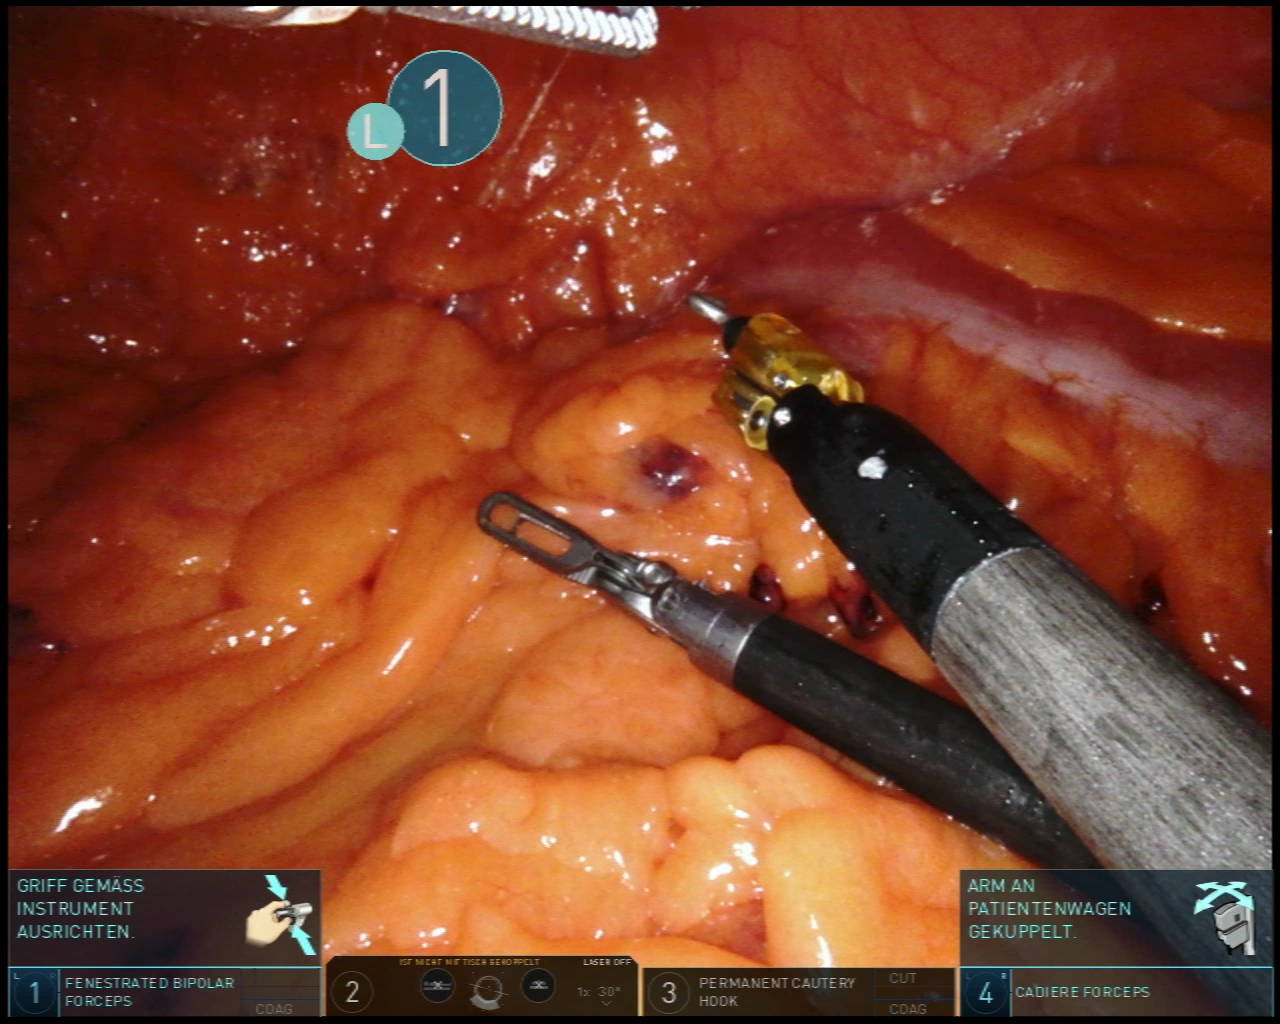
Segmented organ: colon
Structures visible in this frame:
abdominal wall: yes
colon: yes
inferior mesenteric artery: no
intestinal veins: no
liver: no
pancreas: no
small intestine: no
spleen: no
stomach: no
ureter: no
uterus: no
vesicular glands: no